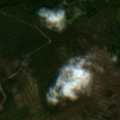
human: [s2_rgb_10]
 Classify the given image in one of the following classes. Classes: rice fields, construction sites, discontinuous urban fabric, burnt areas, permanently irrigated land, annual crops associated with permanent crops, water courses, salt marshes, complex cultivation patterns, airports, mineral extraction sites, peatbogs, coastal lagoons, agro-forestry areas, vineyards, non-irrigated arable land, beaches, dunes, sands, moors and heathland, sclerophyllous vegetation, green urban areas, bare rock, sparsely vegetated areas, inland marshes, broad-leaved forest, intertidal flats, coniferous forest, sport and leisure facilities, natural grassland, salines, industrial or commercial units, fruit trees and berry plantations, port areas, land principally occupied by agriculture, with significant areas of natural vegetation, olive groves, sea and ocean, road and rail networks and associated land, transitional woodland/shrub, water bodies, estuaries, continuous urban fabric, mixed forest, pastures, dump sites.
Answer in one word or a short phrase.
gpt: coniferous forest, transitional woodland/shrub